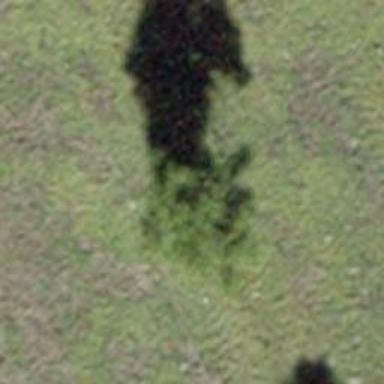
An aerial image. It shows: Beautiful tree in nature.